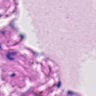
Metastatic tissue present: no